Question: Visual Web Developer 2008 Express Edition
Programming ASP.NET 3.5 by O'REILLY
This is code from the book
'''
<form id="form1" runat="server">
<div>
<p>
<asp:ScriptManager ID="ScriptManager1" runat="server">
</asp:ScriptManager>
<asp:Image ID="img1" runat="server"
AlternateText="Popfly Duck" ImageUrl="Images/ducky.jpg" />
This is a sample paragraph which is being used to demonstrate
the effects of various values of ImageAlign. As you will see,
the effects are sometimes difficult to pin down, and vary
depending on the width of the browser window.
</p>
<hr />
<asp:Button ID="Button1" runat="server" Text="Sample Button" />
<asp:Image ID="img2" runat="server"
AlternateText="Popfly Duck" ImageUrl="Images/ducky.jpg" />
<hr />
<asp:DropDownList ID="ddlAlign" runat="server" AutoPostBack="True">
<asp:ListItem Text="NotSet" />
<asp:ListItem Text="AbsBottom" />
<asp:ListItem Text="AbsBiddle" />
<asp:ListItem Text="Top" />
<asp:ListItem Text="Bottom" />
<asp:ListItem Text="BaseLine" />
<asp:ListItem Text="TextTop" />
<asp:ListItem Text="Left" />
<asp:ListItem Text="Right" />
</asp:DropDownList>
</div>
</form>
'''
And here is the resulting webpage

But the book doesn't give the code behind page, i.e. aspx.cs, so I'm trying to determine the correct code so when user selects from drop-down, text will align accordingly. When I try
'''
protected void ddlAlign_SelectedIndexChanged(object sender, EventArgs e)
{
img1.ImageAlign = ddlAlign.Text;
}
'''
I get red squiggly line under ddlAlign.Text. Help!
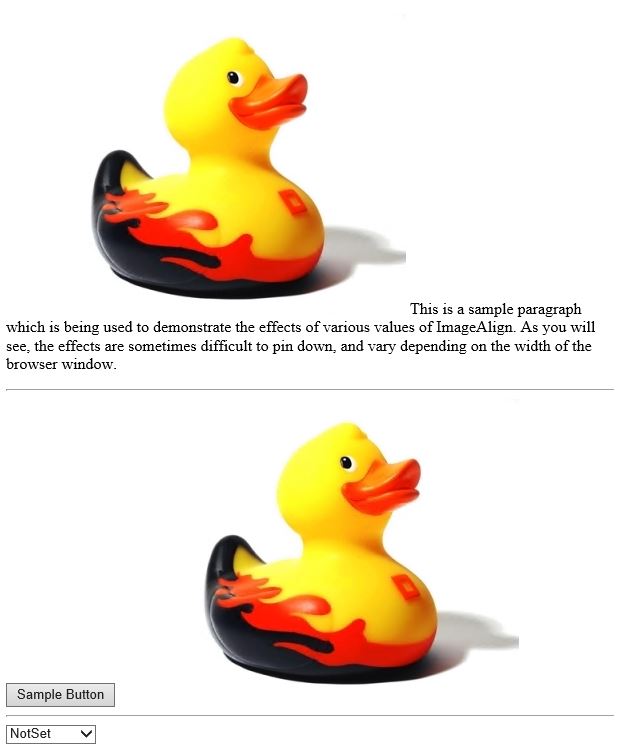
Answer: <URL> can do that for you:
'''
img1.ImageAlign = (ImageAlign)Enum.Parse(typeof(ImageAlign), ddlAlign.Text);
'''